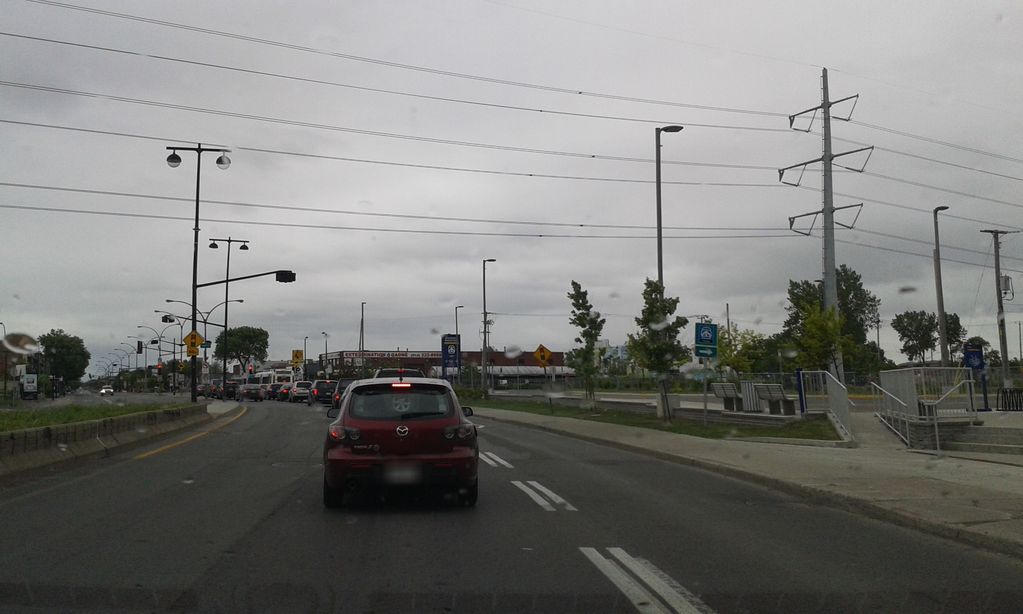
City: montreal